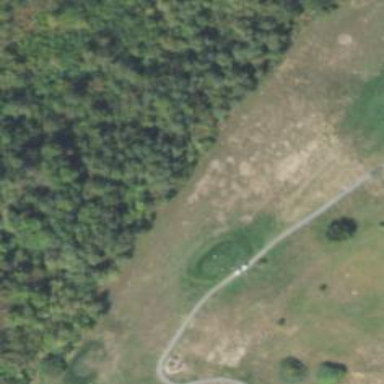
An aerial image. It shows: Golf tee.